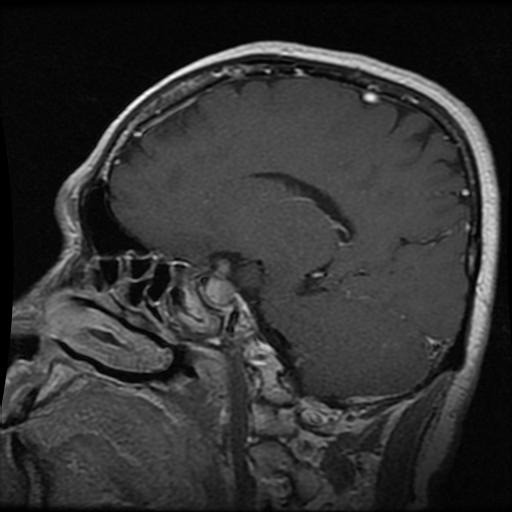
Label: pituitary